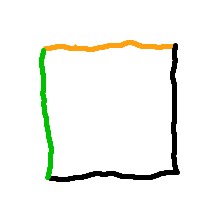
Shape: square